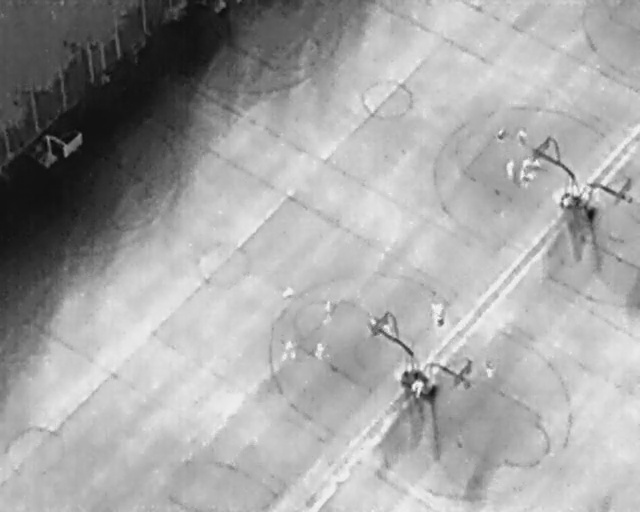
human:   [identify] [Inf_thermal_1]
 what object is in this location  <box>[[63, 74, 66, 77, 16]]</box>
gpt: <ref>1 medium person at the bottom</ref>